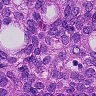
Metastatic tissue present: yes